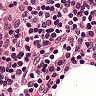
Metastatic tissue present: no